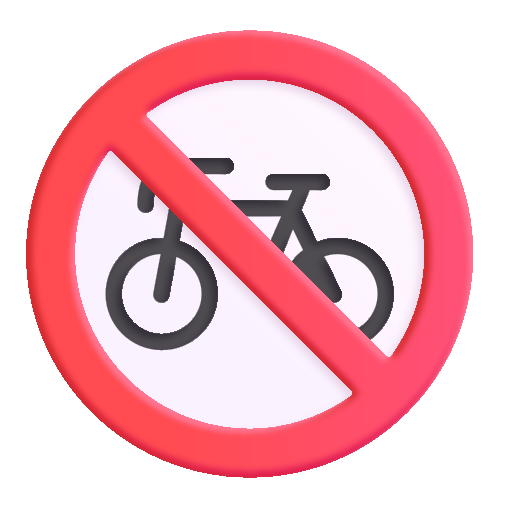
no bicycles color